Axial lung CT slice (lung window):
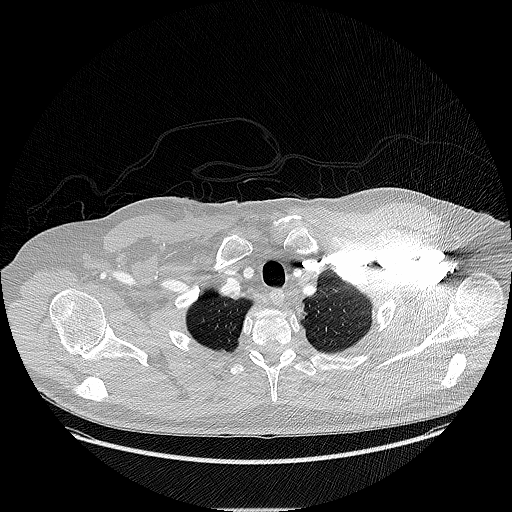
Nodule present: no